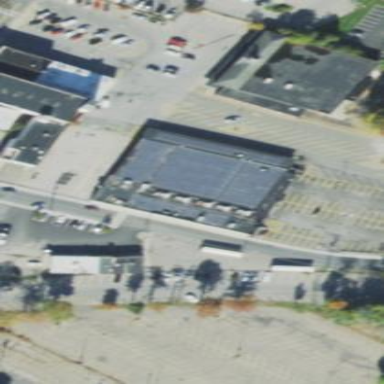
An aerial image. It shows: Commercial building with leisure land. It is bowling alley.